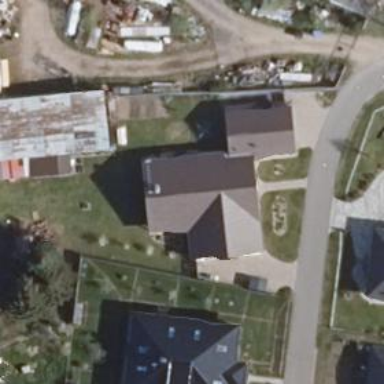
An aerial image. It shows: Simple and straightforward house.